Question: I'm a recent convert to PHPStorm and absolutely loving it. I'm trying to get the 'File Watcher' to work with my LESS code, and I want it to use the lessc command. I have node.js installed and the command 'lessc' works from the windows command prompt, but it doesn't want to work within PHPStorm.
Here is my configuration for the file watcher:

When the file watcher runs, I get this error appear continuously:
> An exception occurred while executing watcher 'LESS'. Watcher is
disabled. Fix it.: Cannot run program
"C:\Users\Jason\AppData\Roaming\npm\lessc" (in directory
"F:\Plan2Share_v1\public\css"): CreateProcess error=193, %1 is not a
valid Win32 application
As soon as I enable the watcher again, it somehow disables and throws me the above error again. I'm very new to node.js and PHPStorm. Any direction on where I might be going wrong would be greatly appreciated.
EDIT: Following @josh3736 's direction. I now get his error in the Run console of PHPStorm.
'''
"C:\Program Files\nodejs\node.exe" C:\Users\Jason\AppData\Roaming\npm\lessc F:\Plan2Share_v1\public\css\style.less
C:\Users\Jason\AppData\Roaming\npm\lessc:2 basedir='dirname "$0"'
^ SyntaxError: Unexpected token ILLEGAL
at Module._compile (module.js:439:25)
at Object.Module._extensions..js (module.js:474:10)
at Module.load (module.js:356:32)
at Function.Module._load (module.js:312:12)
at Function.Module.runMain (module.js:497:10)
at startup (node.js:119:16)
at node.js:901:3
'''
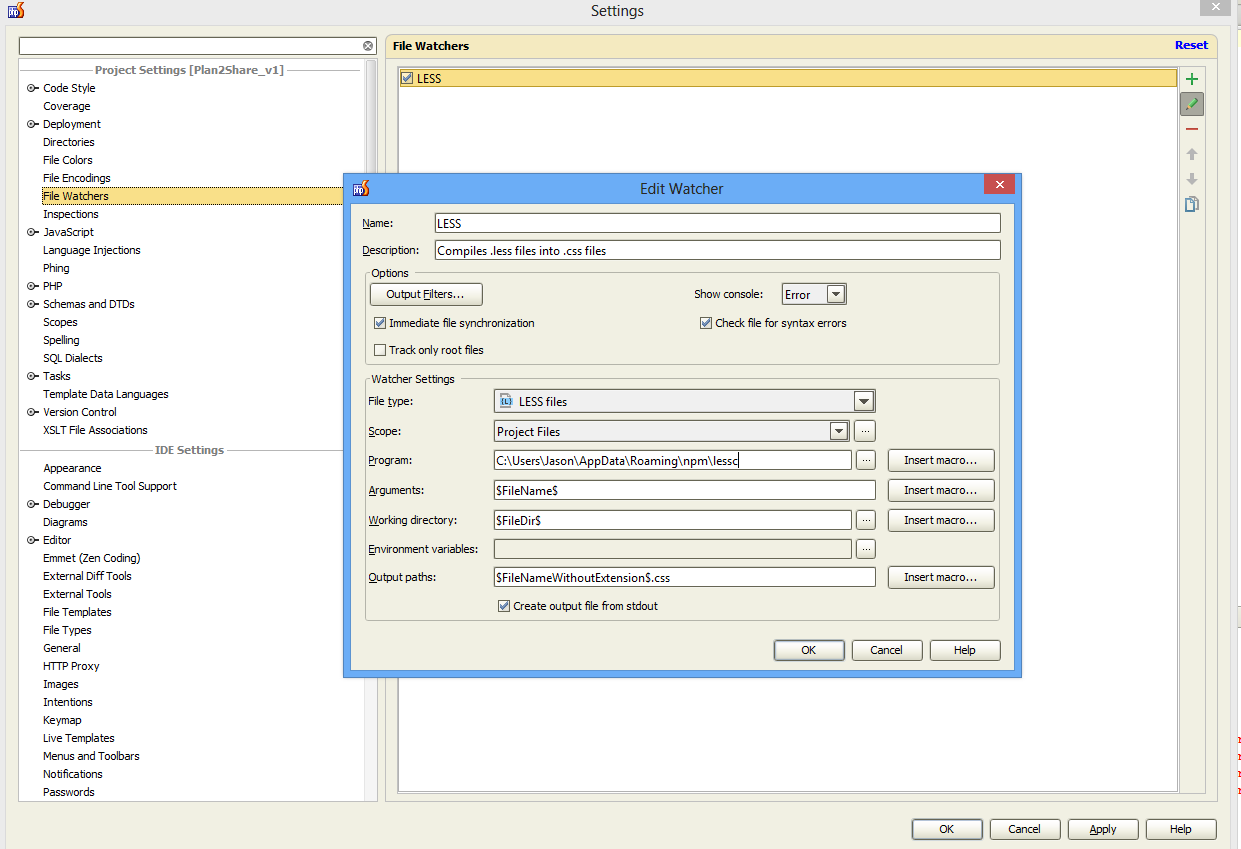
Answer: That error tells us that PHPStorm is calling <URL>
To work around this limitation, you'll have to specify the Node installation (C:\Program Files\nodejs\node.exe most likely) as the executable, and the arguments should probably be something like 'C:\Users\Jason\AppData\Roaming\npm\node_modules\less\bin\lessc $FileName$'